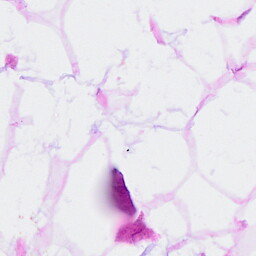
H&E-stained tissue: Breast